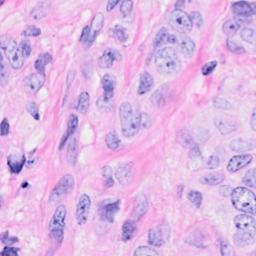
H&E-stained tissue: Breast